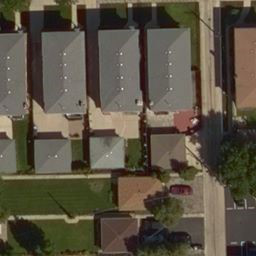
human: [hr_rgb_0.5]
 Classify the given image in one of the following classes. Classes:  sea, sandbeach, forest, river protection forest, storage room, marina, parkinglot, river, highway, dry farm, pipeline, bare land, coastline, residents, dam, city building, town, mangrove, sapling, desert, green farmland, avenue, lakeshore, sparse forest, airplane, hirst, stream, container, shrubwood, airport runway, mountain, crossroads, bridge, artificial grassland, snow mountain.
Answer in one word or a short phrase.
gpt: residents